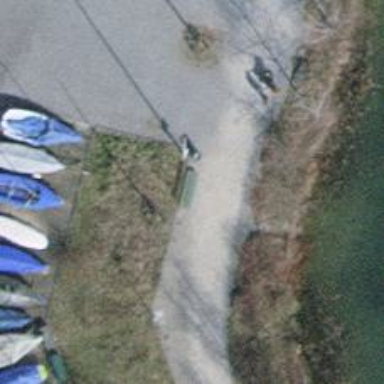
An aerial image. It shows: Bench for seating.